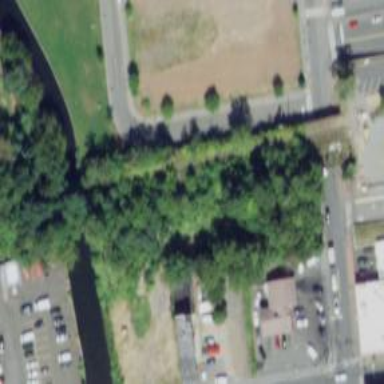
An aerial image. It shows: Abandoned railway.